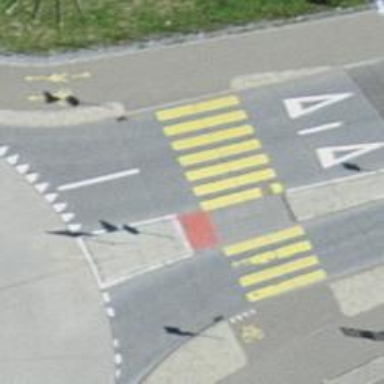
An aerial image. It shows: Marked crossing with zebra markings.